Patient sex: F
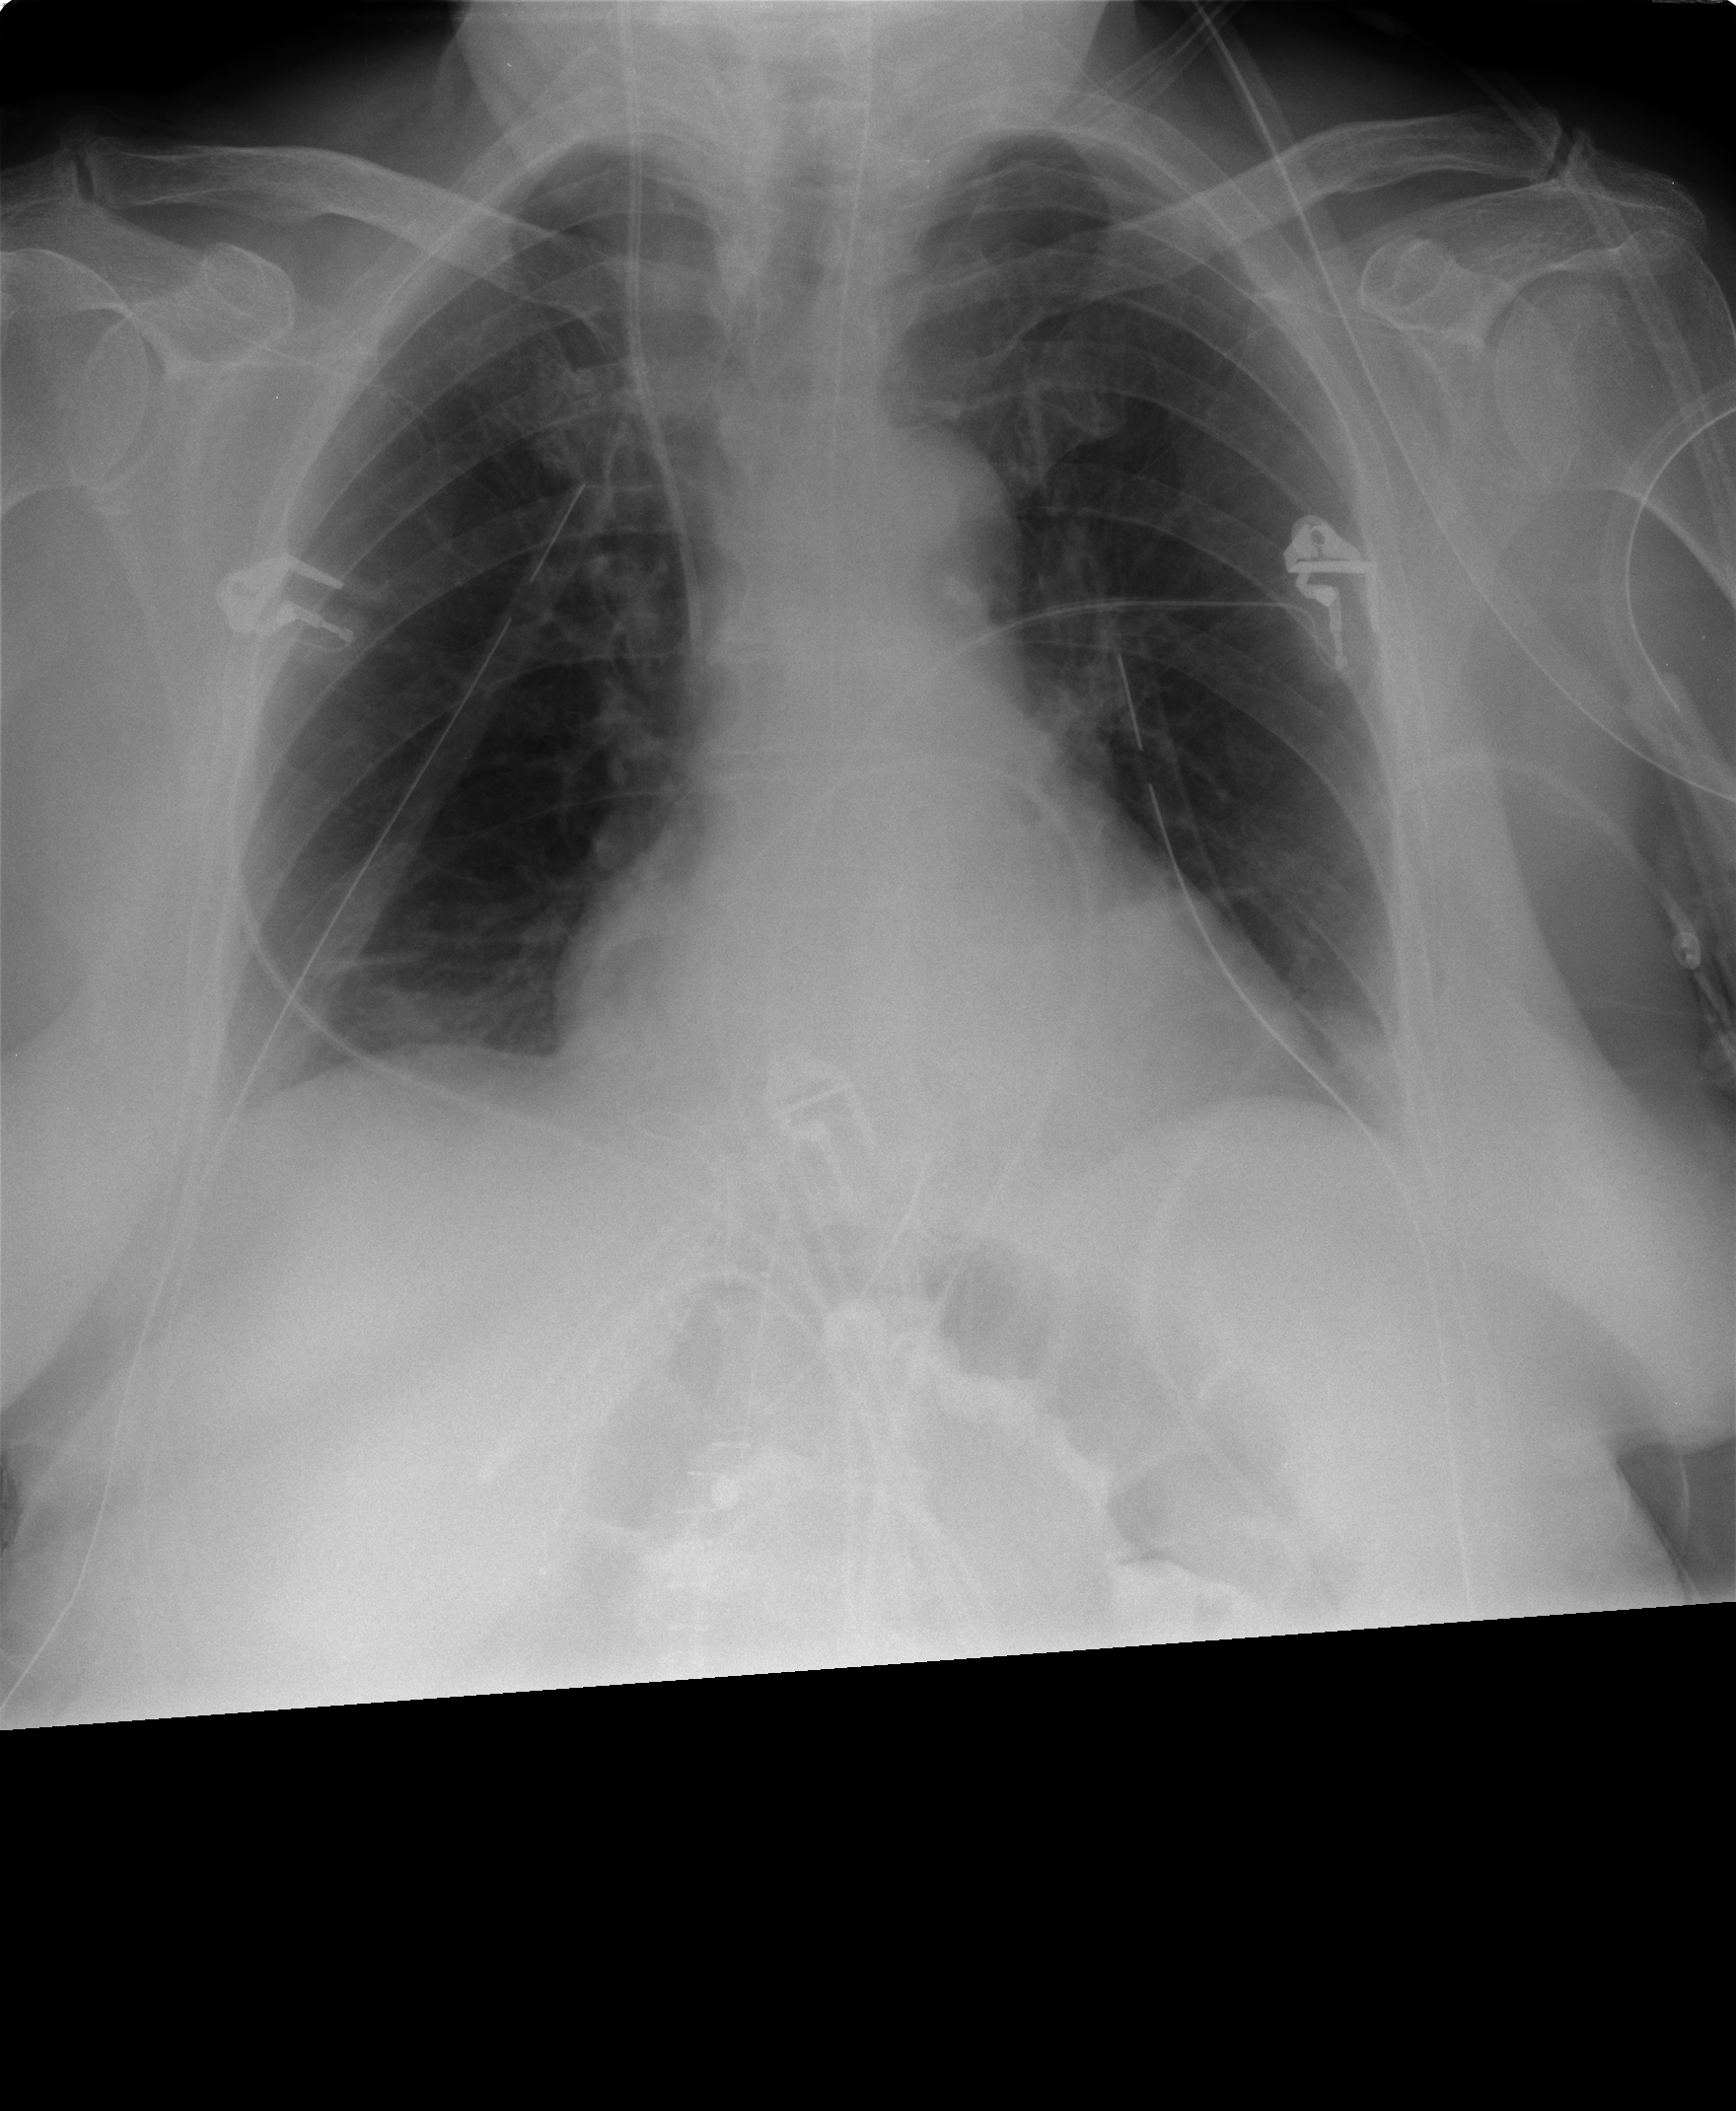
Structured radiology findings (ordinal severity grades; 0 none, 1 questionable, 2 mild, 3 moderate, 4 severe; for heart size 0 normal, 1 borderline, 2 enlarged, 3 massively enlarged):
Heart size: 0
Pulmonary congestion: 0
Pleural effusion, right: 0
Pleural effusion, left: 0
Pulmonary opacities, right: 0
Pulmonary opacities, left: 0
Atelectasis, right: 2
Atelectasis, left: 2